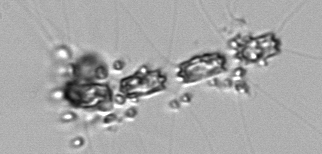
Label: Chaetoceros_didymus_TAG_external_flagellate